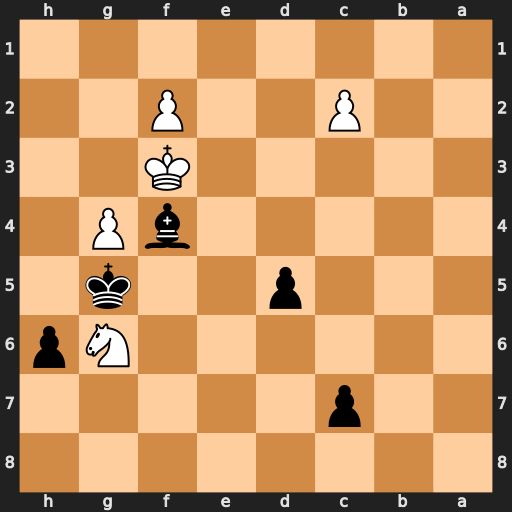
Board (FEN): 8/2p5/6Np/3p2k1/5bP1/5K2/2P2P2/8
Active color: b
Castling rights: -
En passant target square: -
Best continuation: Bd6 Nh8 Kf6